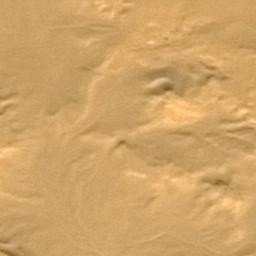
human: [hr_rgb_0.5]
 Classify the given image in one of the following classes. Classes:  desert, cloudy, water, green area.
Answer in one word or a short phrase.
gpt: desert